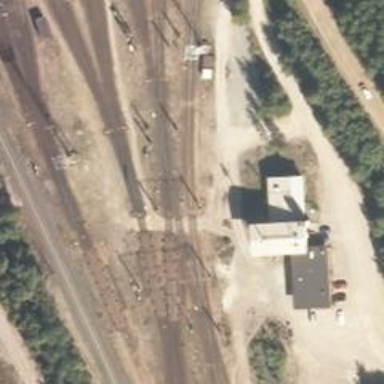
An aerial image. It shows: Railway signal.